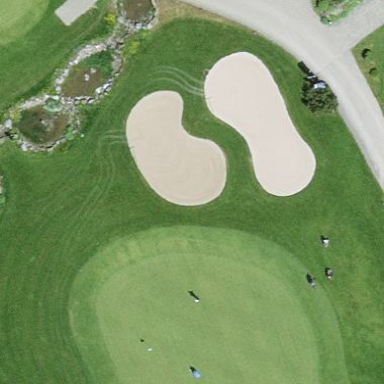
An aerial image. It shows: Golf bunker filled with sandy terrain.